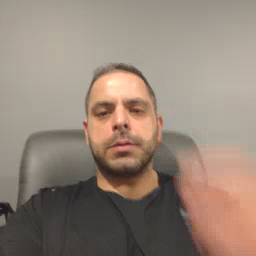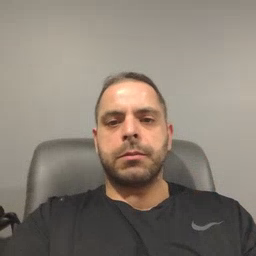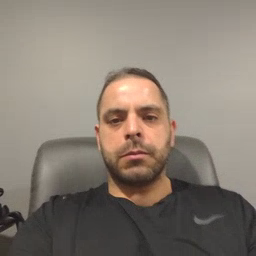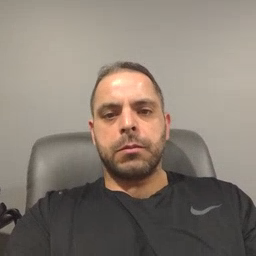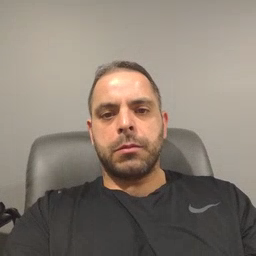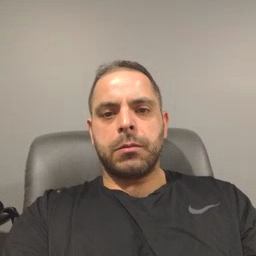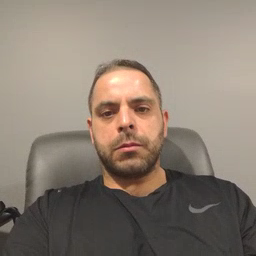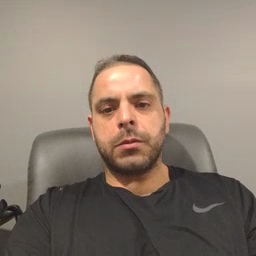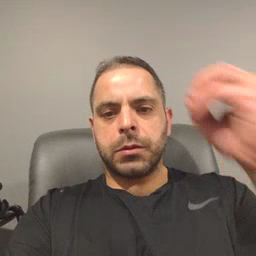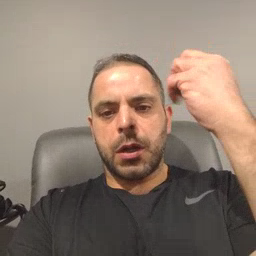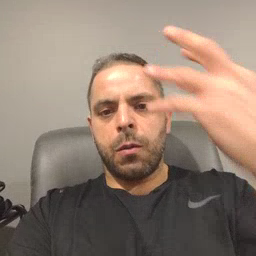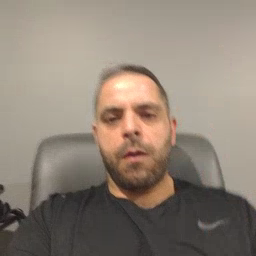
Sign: shower